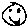
Label: smiley face